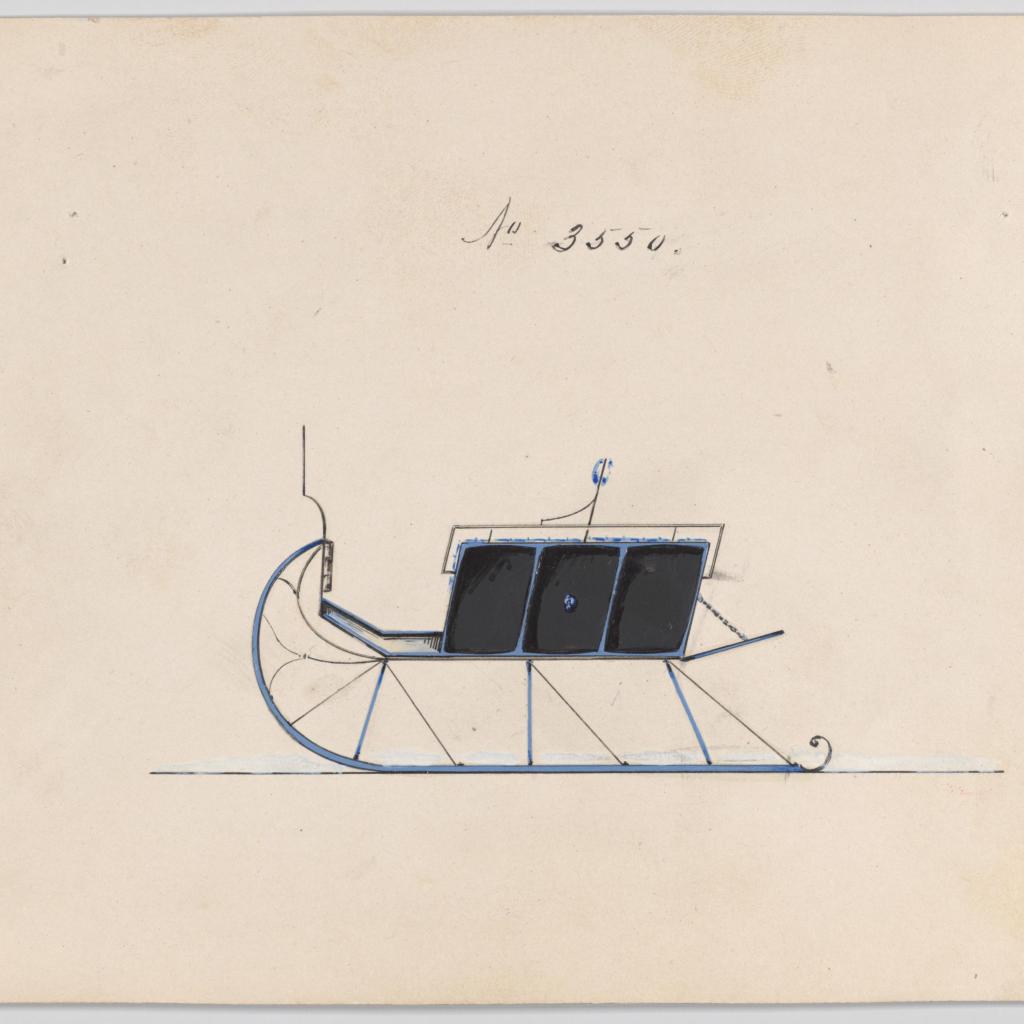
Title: Design for Dos-a-Dos Sleigh, no. 3550
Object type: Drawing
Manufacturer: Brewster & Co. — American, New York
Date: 1879
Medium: Pen and black ink, watercolor and gouache with gum arabic
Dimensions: sheet: 6 5/8 x 9 1/4 in. (16.8 x 23.5 cm)
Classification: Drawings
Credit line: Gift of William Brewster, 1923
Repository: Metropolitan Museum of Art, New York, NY